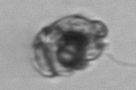
Label: Proterythropsis